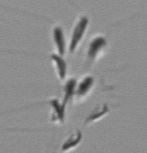
Label: Dinobryon